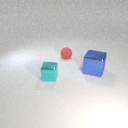
large blue metal cube to the right of small cyan metal cube